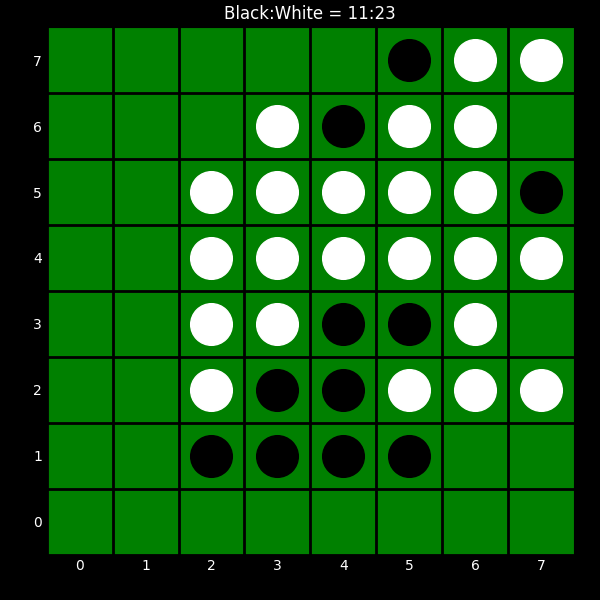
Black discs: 11
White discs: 23